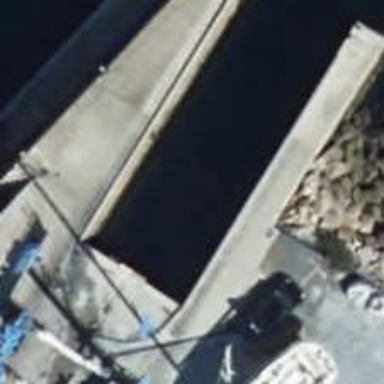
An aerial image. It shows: Slipway on leisure land with crane nearby.